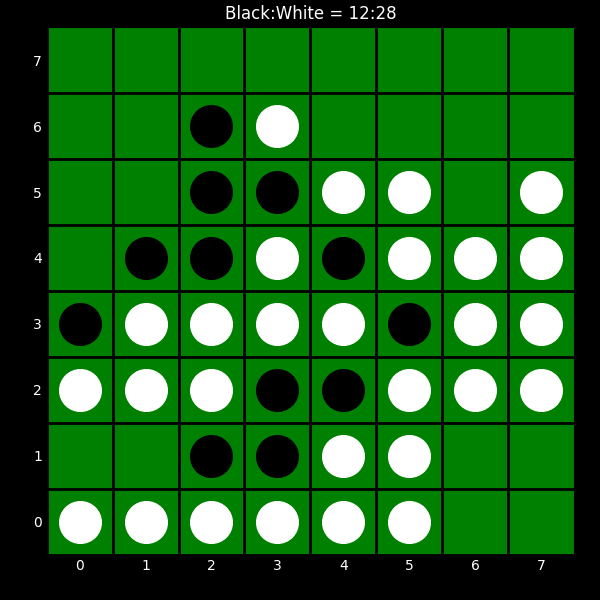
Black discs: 12
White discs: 28